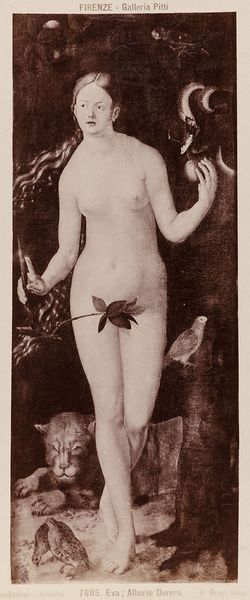
Künstler: Giacomo Brogi
Standort: Hamburg
Institution: Museum für Kunst und Gewerbe Hamburg
Schlagwörter: akt, frau, malerei, frauenakt, foto, fotografie, photographie, eva, photo, albumin, lichtbild, aktdarstellung, weibliche, bildwerke, angewandte und bildende kunst, hessische systematik, schwarzweißpositivverfahren, silbersalzverfahren, schwarzweißfotografie, reproduktionsfotografie, kunstreproduktion, reproduktionsphotographie, albuminpapier